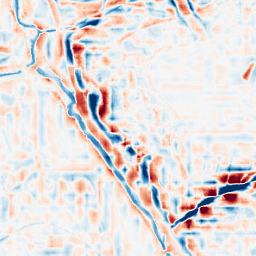
Category: wavelet
Decomposition family: wavelet_reverse_biorthogonal
Decomposition parameters: wavelet: rbio2.4
level: 4
Upsampling method: sinc_hamming
Upsampling parameters: scale: 2
kernel_size: 8
Upsampling scale: 2